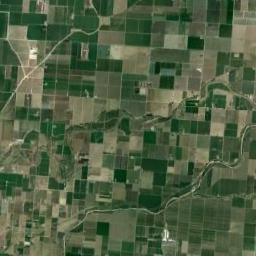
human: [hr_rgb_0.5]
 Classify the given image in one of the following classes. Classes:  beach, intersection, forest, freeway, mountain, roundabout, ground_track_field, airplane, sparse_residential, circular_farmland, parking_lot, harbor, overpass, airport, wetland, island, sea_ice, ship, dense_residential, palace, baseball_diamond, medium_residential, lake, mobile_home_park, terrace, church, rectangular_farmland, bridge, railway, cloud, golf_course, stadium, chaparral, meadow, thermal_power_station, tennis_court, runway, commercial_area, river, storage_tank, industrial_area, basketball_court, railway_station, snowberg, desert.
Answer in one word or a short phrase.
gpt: rectangular_farmland